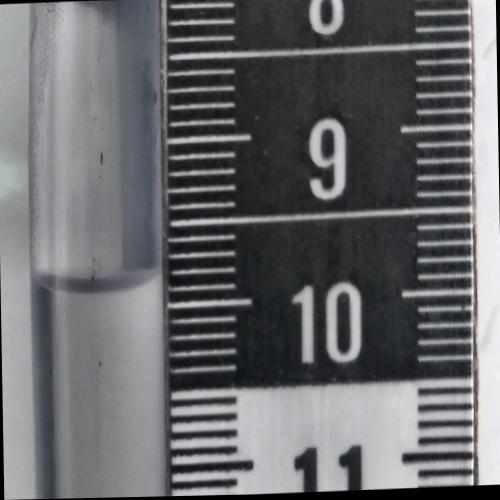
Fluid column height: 9.8 cm